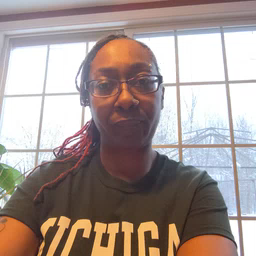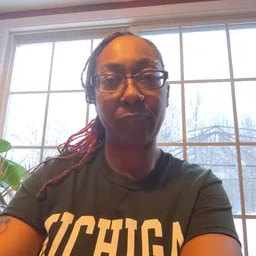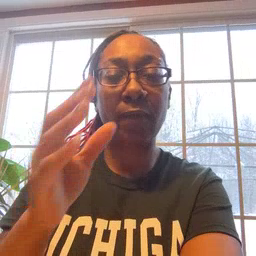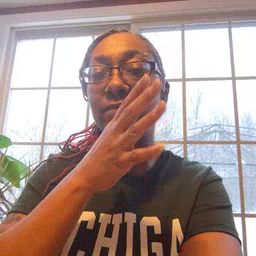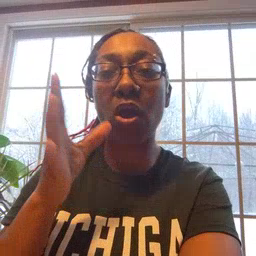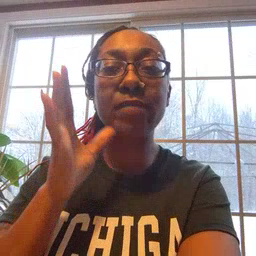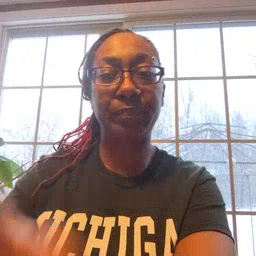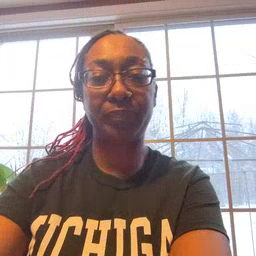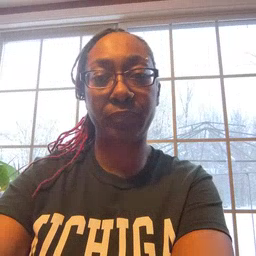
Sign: farm